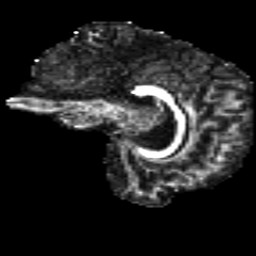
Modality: FA
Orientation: sagittal
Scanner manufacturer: siemens
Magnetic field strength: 3 T
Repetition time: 4.16 s
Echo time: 0.0806 s